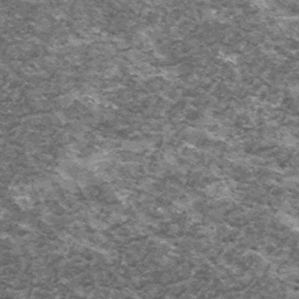
Label: frost